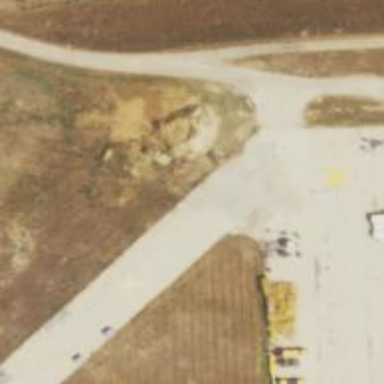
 identified by the reference ""Abandoned Taxiway""."